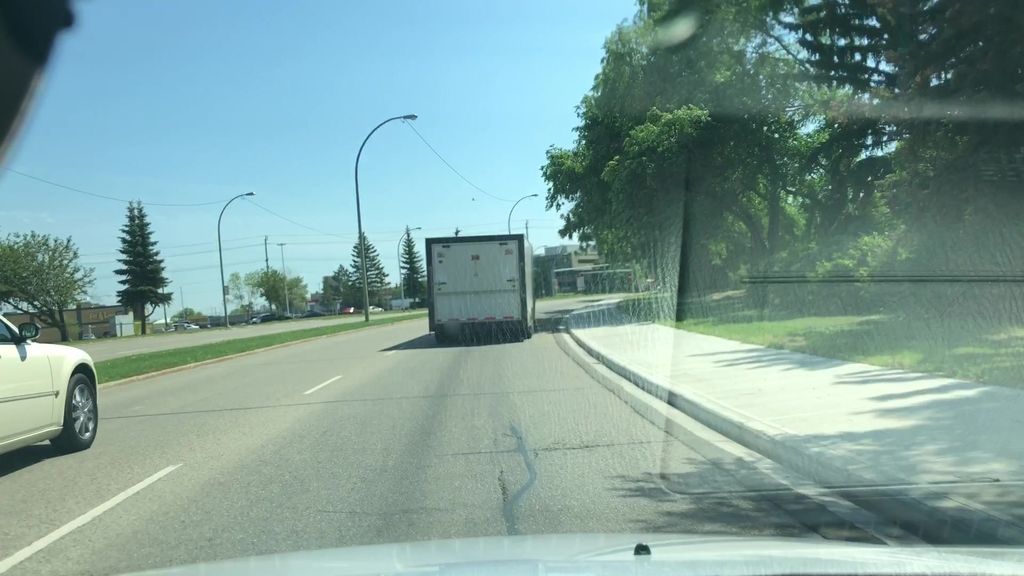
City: edmonton